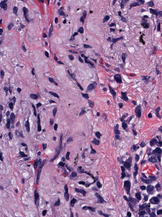
Tumor epithelial tissue: no
Tumor-associated stroma tissue: yes
Normal tissue: no